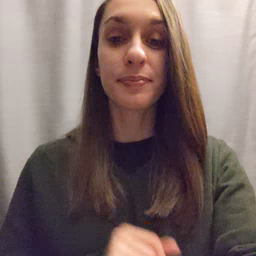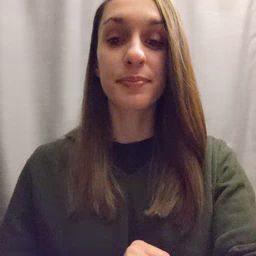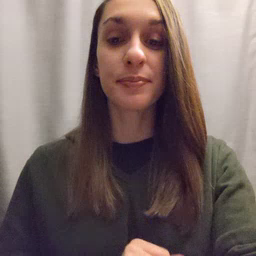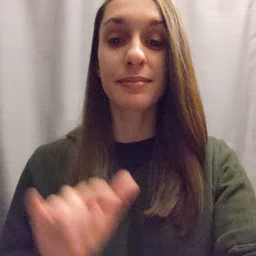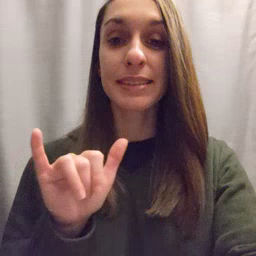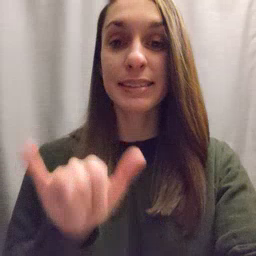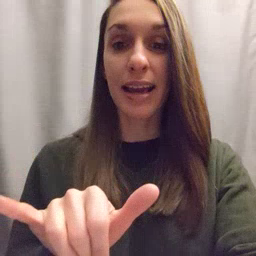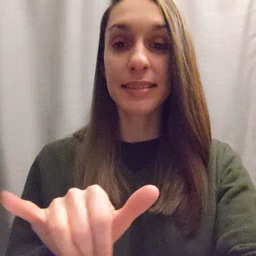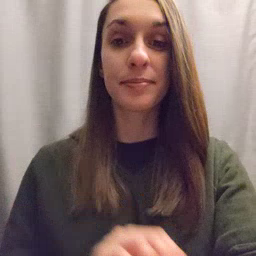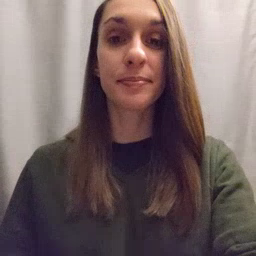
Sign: stay